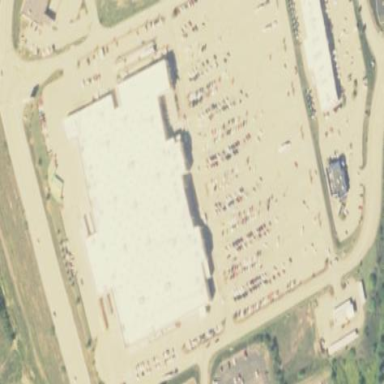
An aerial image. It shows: Retail area.